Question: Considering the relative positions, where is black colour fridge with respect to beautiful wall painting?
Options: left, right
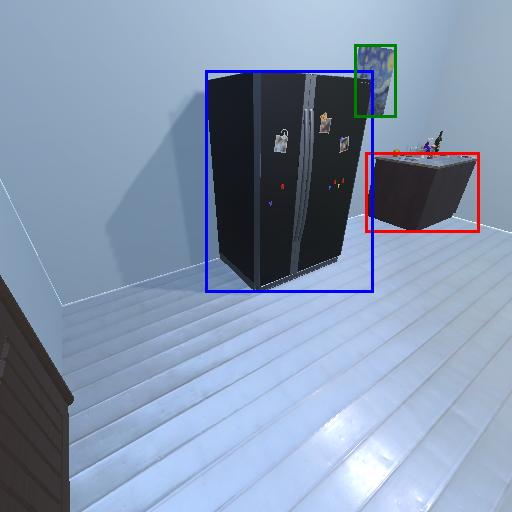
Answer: left